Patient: sex F, age 60
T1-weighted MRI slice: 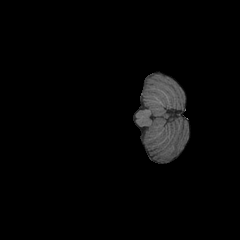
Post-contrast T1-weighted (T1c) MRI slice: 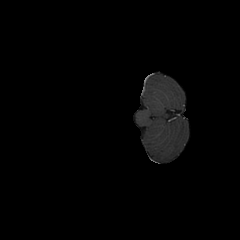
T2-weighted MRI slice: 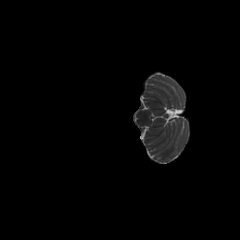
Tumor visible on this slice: no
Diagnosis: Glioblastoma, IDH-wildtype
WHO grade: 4